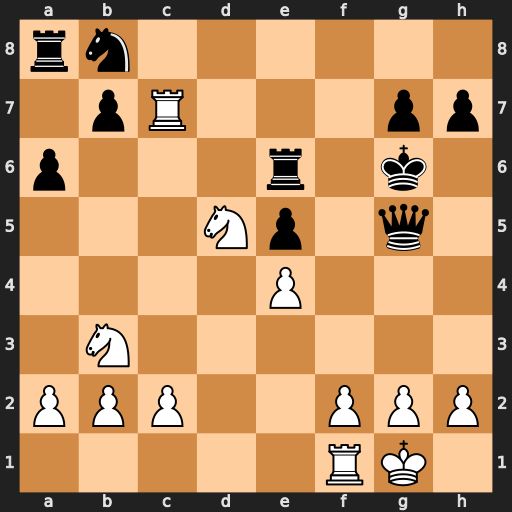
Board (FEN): rn6/1pR3pp/p3r1k1/3Np1q1/4P3/1N6/PPP2PPP/5RK1
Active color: w
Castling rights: -
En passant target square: -
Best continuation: f4 exf4 Nxf4+